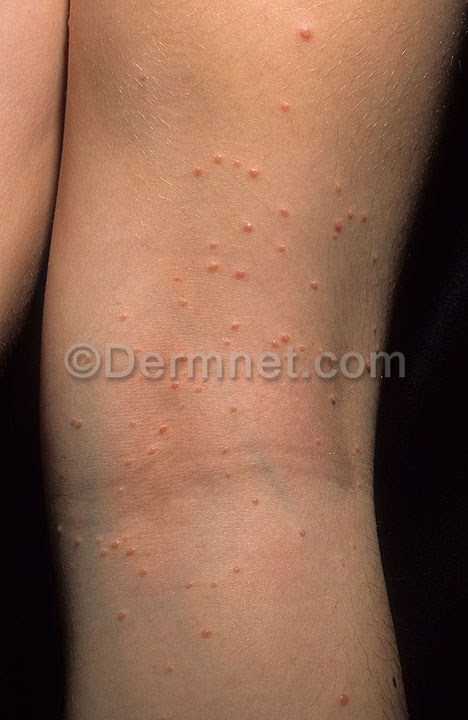
Disease: Warts Molluscum and other Viral Infections